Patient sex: M
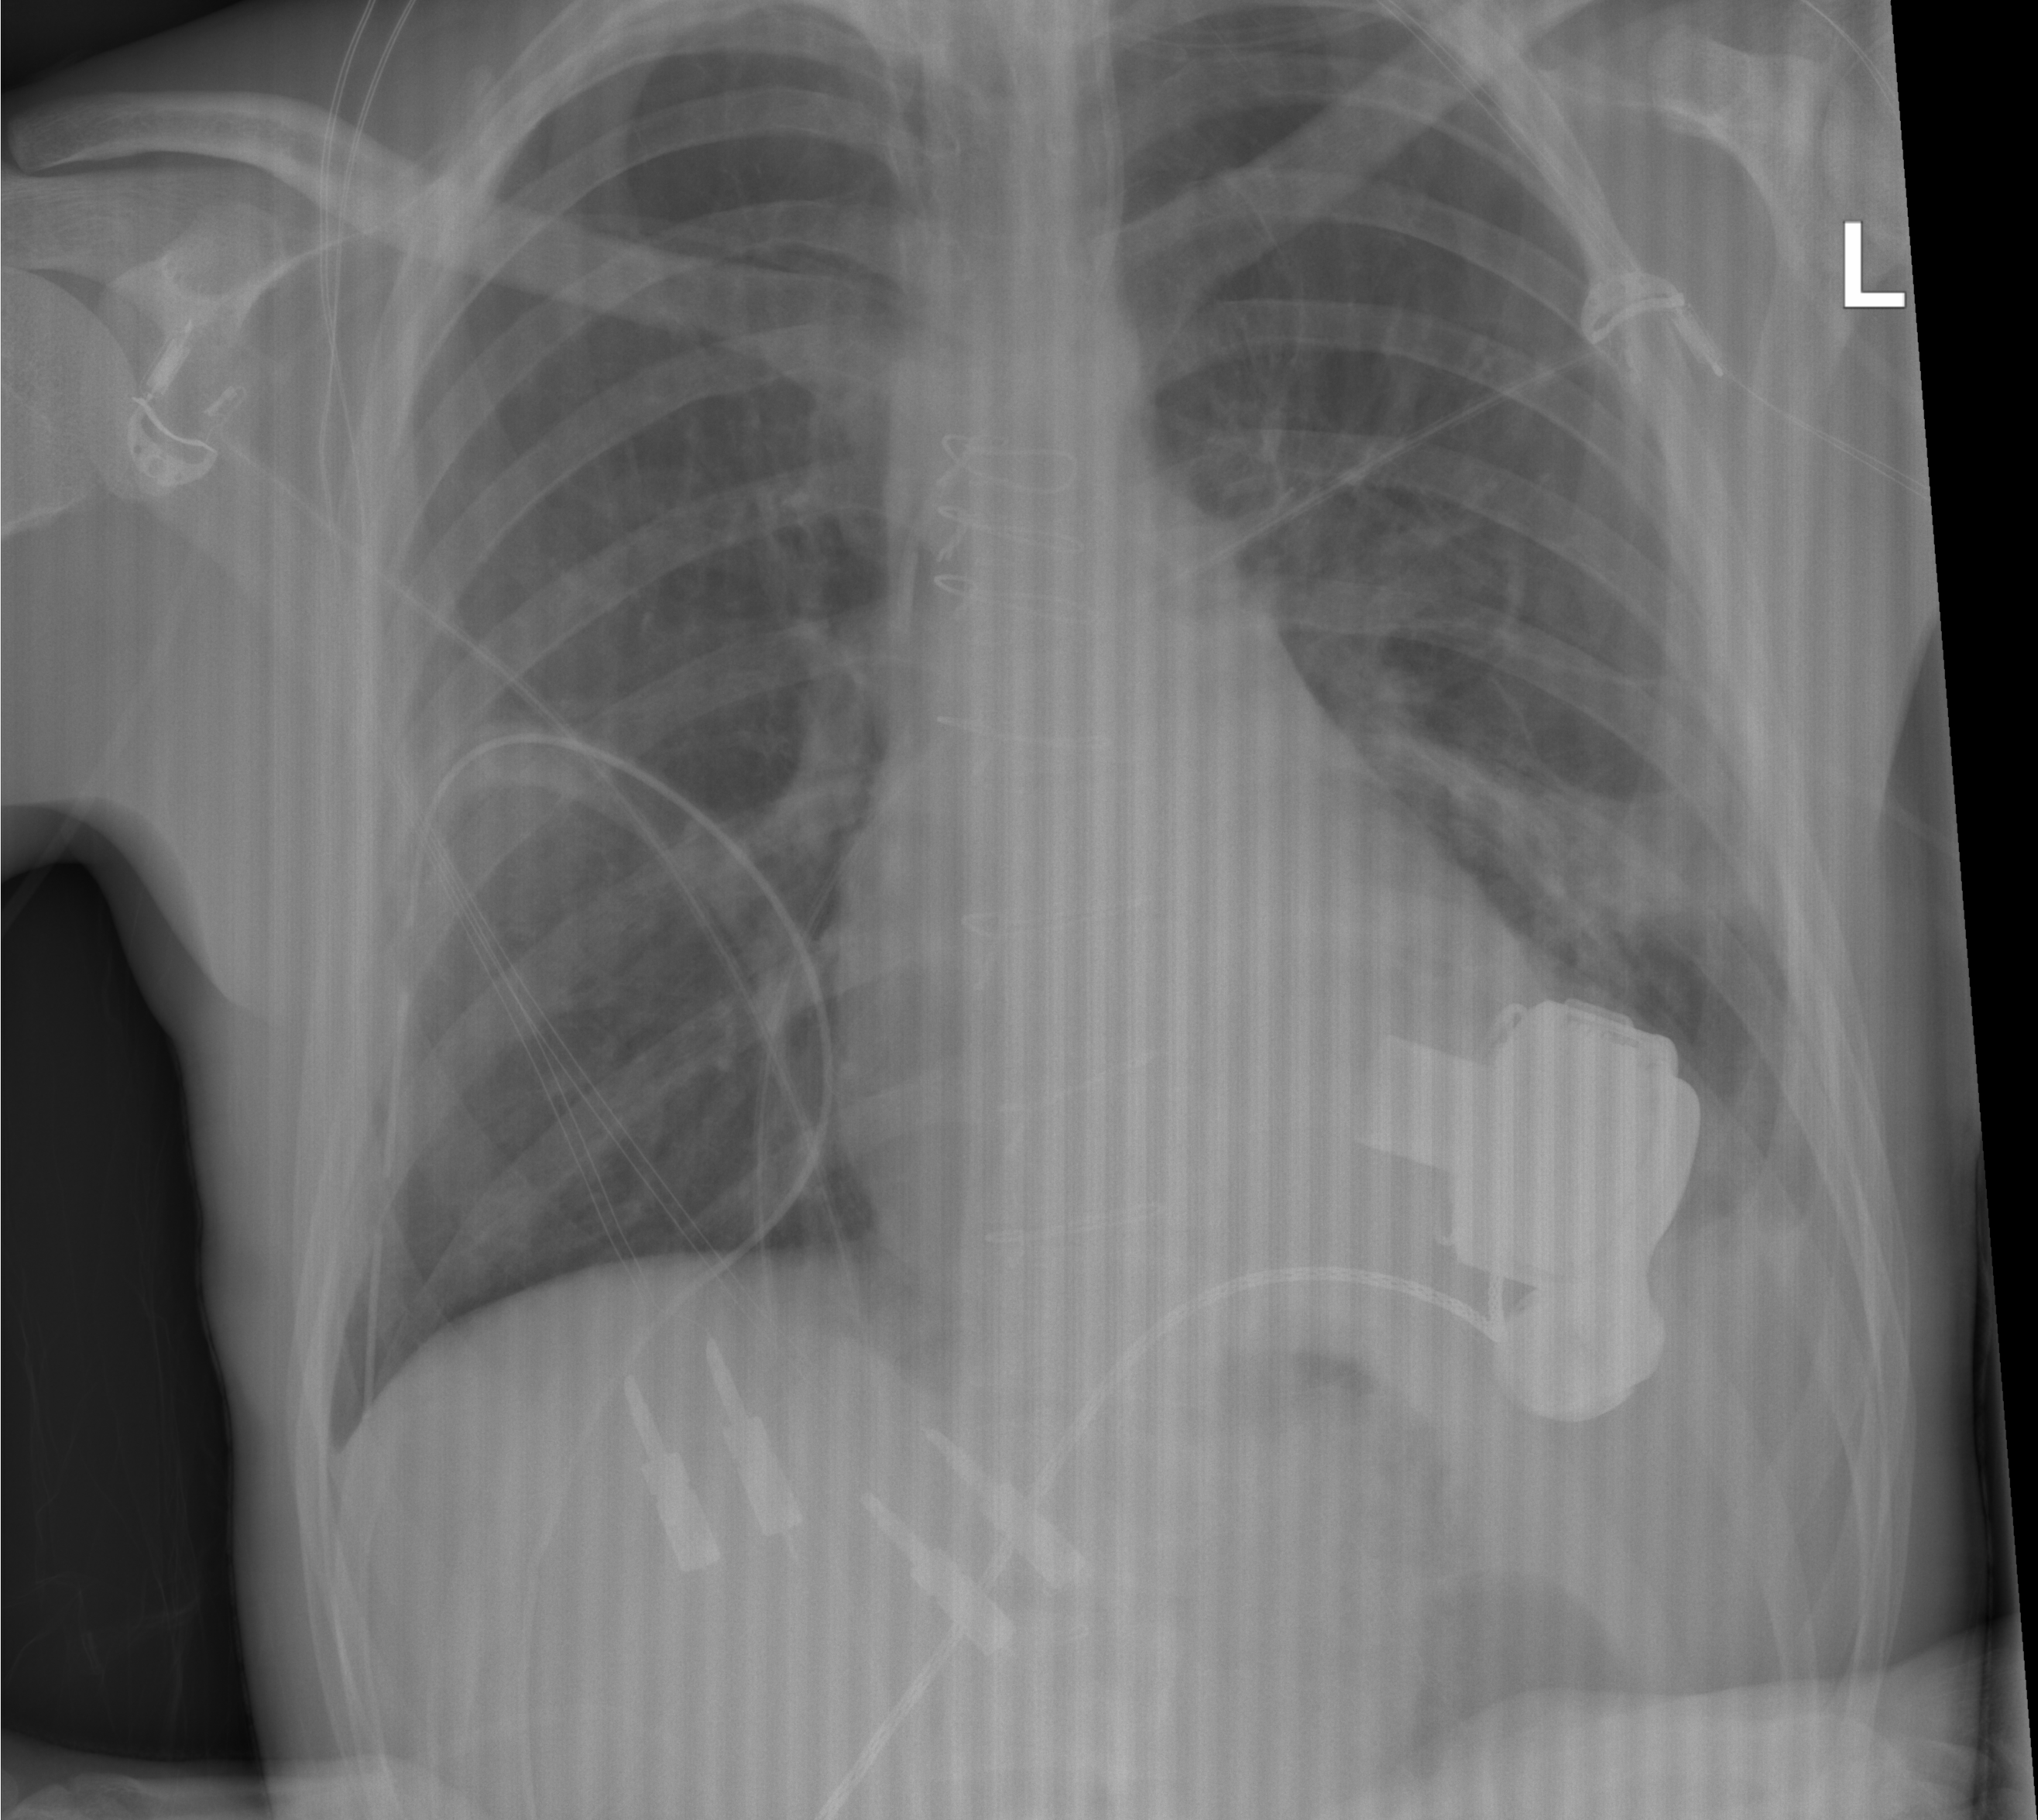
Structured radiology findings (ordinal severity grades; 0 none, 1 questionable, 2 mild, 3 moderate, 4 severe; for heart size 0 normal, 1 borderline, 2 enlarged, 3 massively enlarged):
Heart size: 0
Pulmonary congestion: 0
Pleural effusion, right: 0
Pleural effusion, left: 2
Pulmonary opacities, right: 0
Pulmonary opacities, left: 2
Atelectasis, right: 0
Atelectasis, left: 0